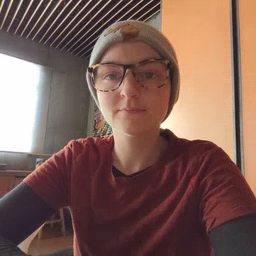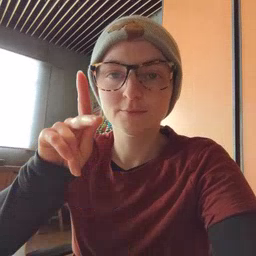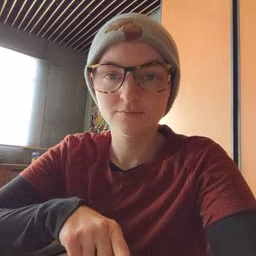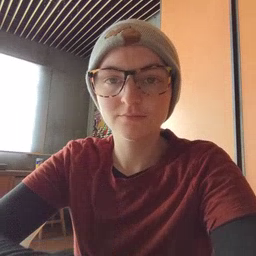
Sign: person